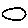
Label: moon